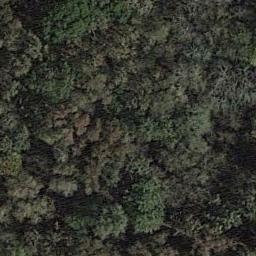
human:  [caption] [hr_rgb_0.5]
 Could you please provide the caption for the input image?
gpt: Many trees with brown and green leaves are in a forest .

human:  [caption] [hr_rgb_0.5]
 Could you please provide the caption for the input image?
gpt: The forest has a lot of dense yellow trees and green trees .

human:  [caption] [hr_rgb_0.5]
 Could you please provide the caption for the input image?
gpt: The forest is consist of yellow and green trees .

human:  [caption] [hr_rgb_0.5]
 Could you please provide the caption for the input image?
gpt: This is a dense forest .

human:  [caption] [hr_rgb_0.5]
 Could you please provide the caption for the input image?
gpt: A dense forest with many brown trees and green trees .